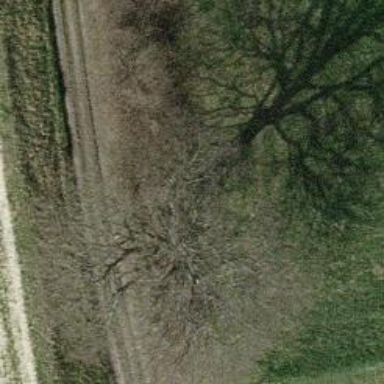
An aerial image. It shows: Beautiful tree in nature.